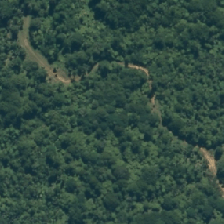
Land cover: indigenous_forest